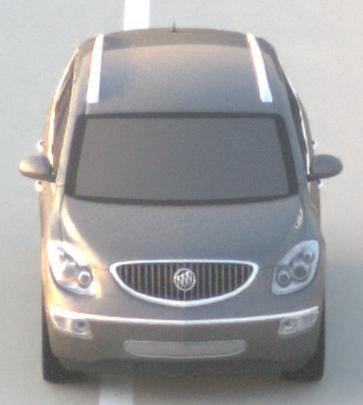
Make: Buick
Model: Enclave
Detailed model: GMT967
Model produced from: 2007
Model produced until: 2017
Doors: 5
Color: gray
Road condition: dry road
Daytime: dawn
Contrast: medium contrast